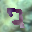
Label: 7